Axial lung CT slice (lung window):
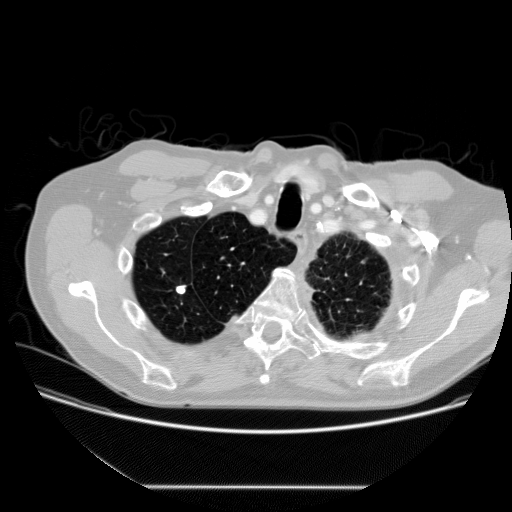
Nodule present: yes
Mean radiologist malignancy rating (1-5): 1.5